Aerial crown-view tile of a tropical tree (Barro Colorado Island, Panama), acquired 20240813:
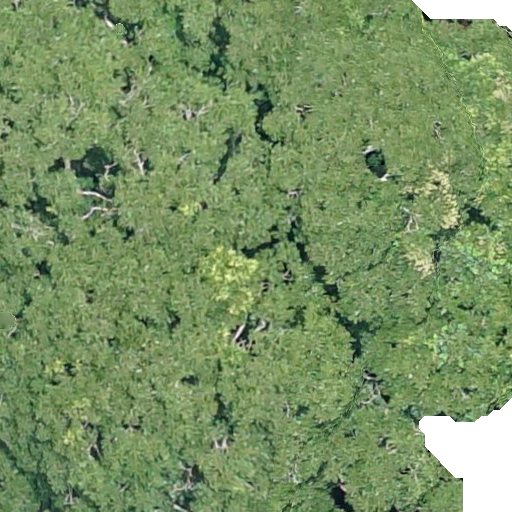
Species: Dipteryx oleifera
GBIF accepted scientific name: Dipteryx oleifera
Crown area: 616.48 m²